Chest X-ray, AP view. Patient: 66 years old, sex M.
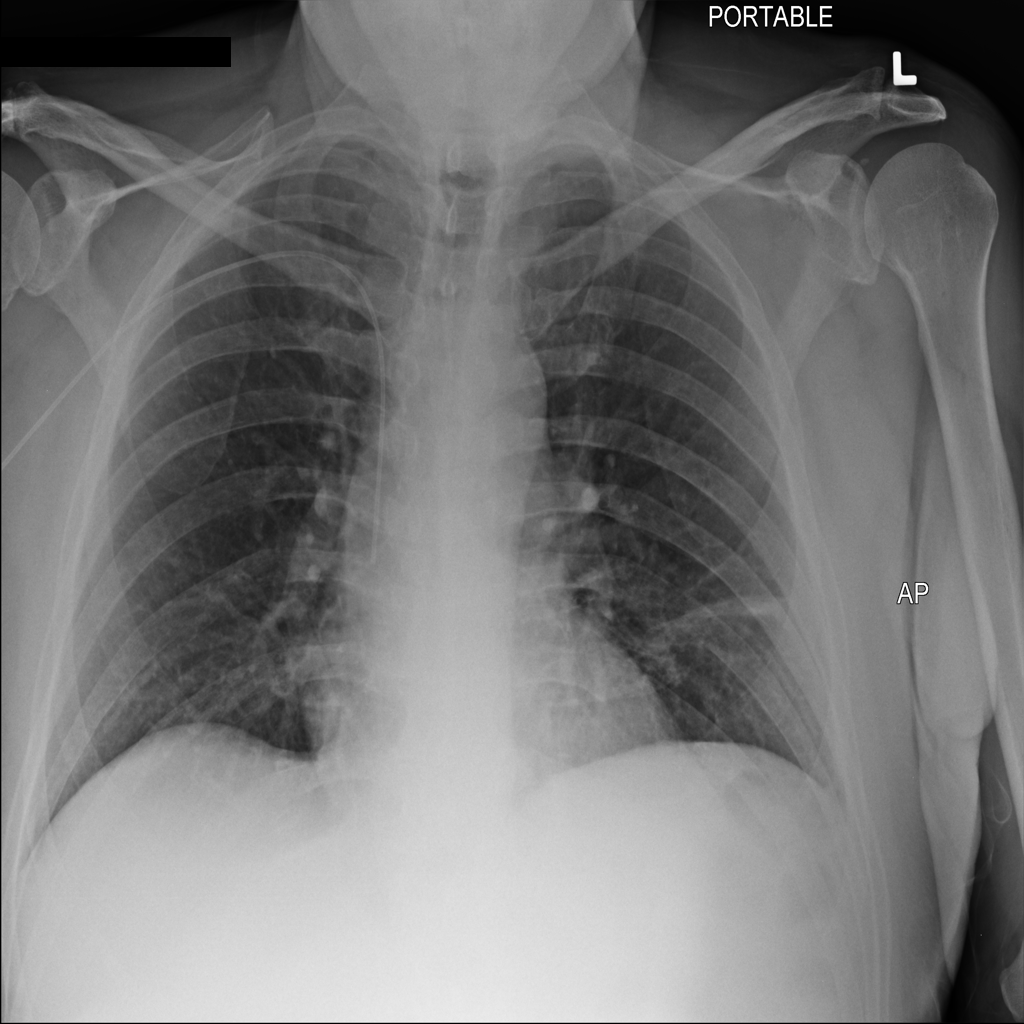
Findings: No Finding